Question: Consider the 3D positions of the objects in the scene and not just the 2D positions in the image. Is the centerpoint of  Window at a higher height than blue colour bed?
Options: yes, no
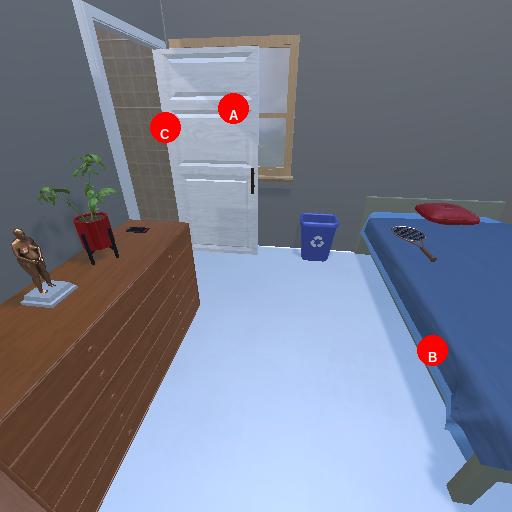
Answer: yes